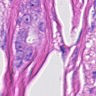
Metastatic tissue present: yes